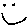
Label: smiley face